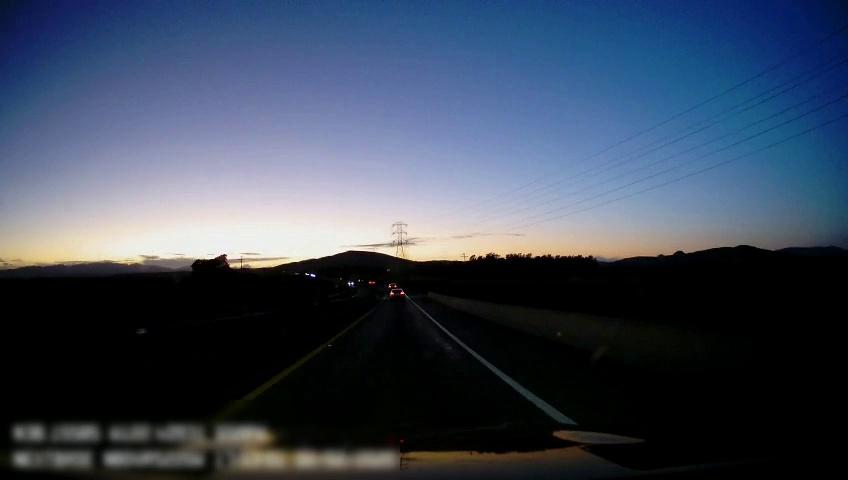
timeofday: Dusk/Dawn/Twilight
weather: Sunny
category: Drivable Space
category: Vehicles | Car
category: Lanes | Current Lane
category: Lanes | Current Lane